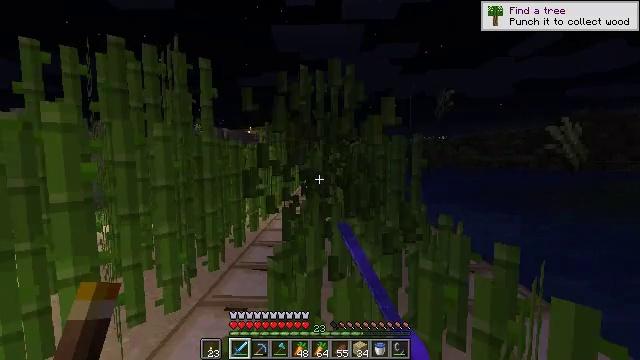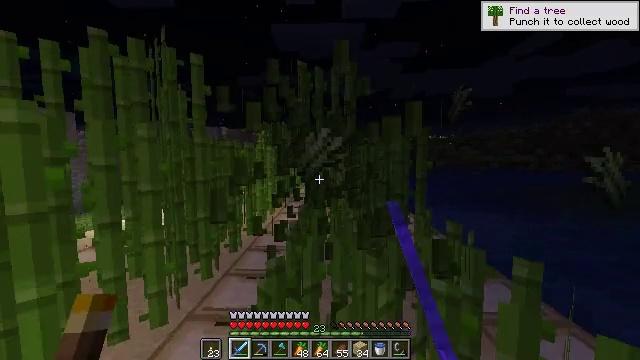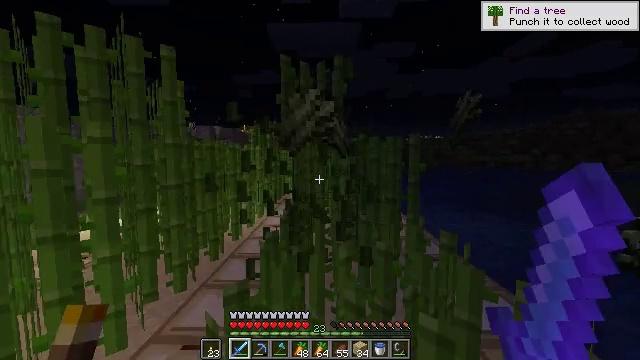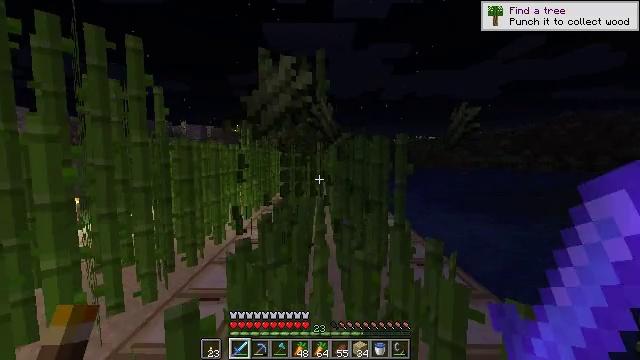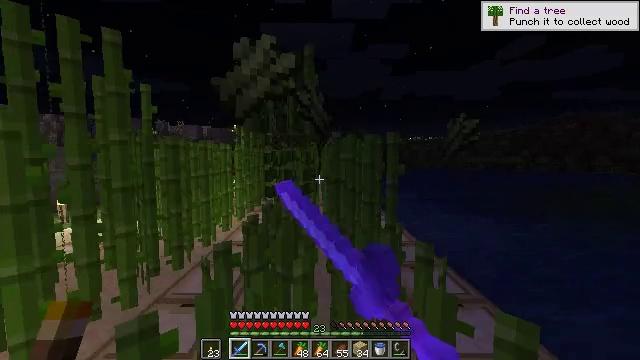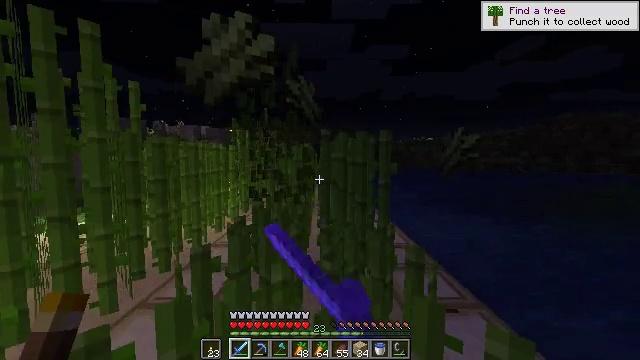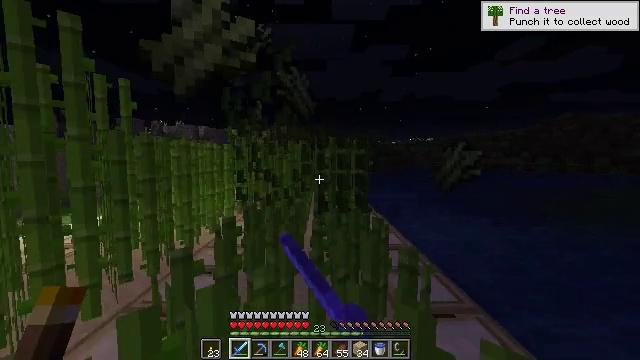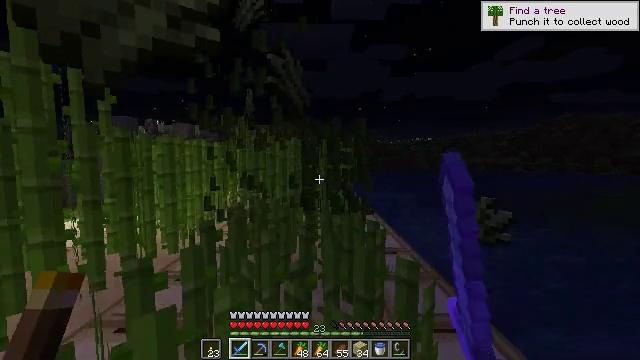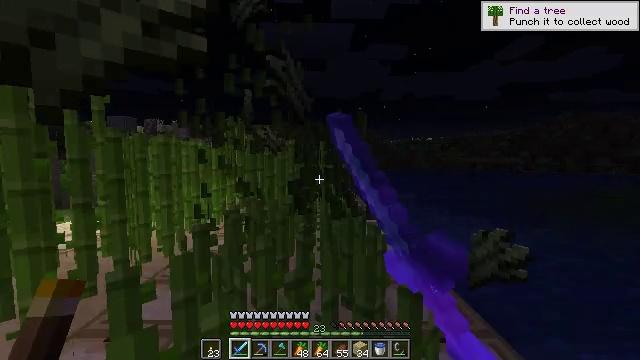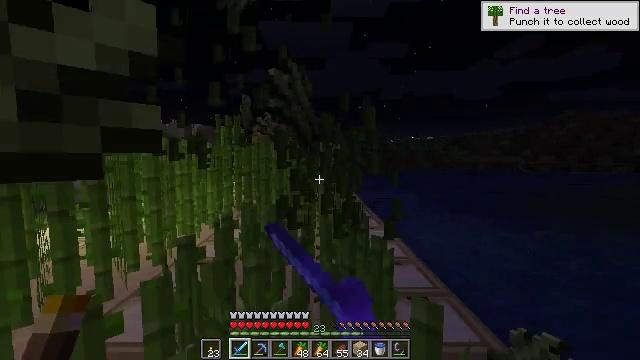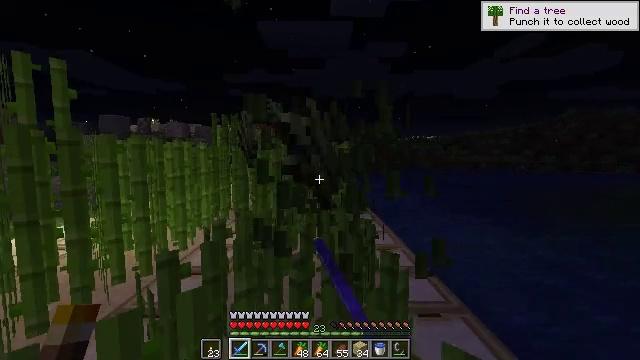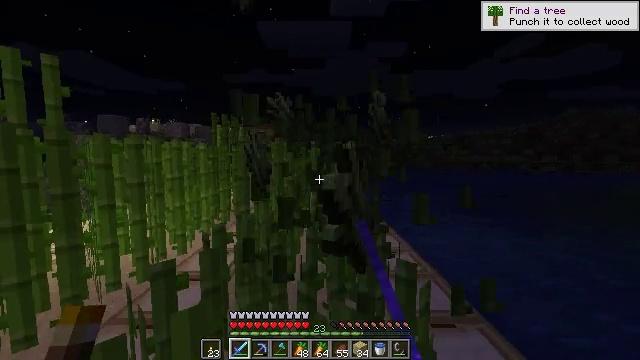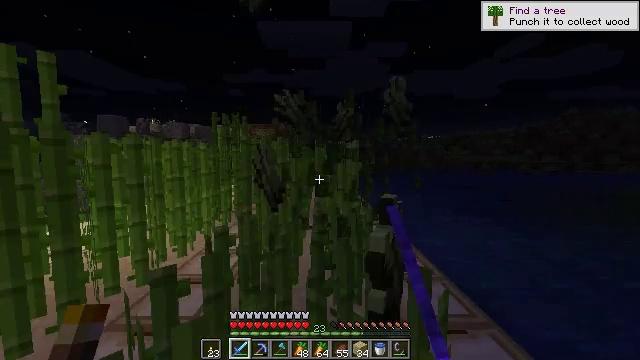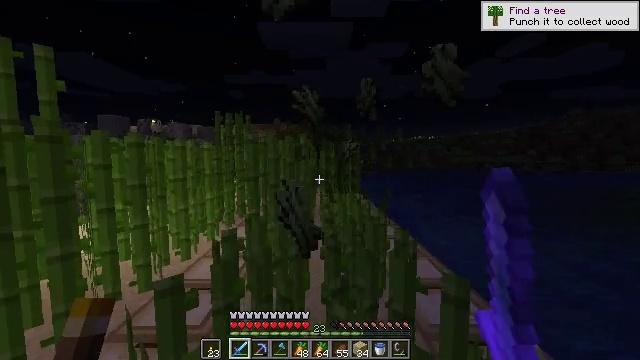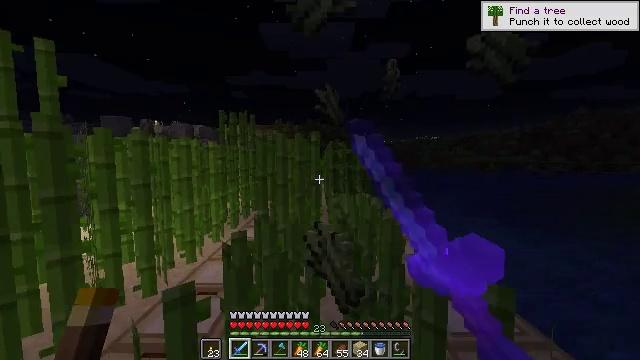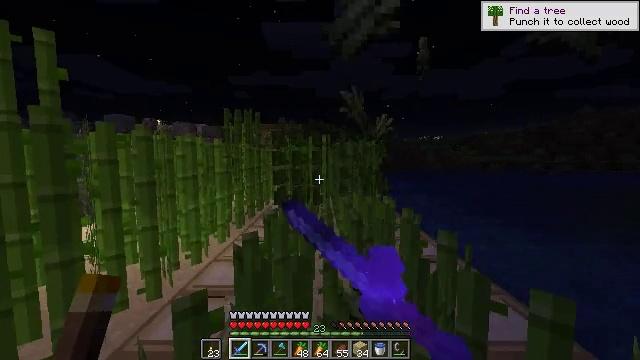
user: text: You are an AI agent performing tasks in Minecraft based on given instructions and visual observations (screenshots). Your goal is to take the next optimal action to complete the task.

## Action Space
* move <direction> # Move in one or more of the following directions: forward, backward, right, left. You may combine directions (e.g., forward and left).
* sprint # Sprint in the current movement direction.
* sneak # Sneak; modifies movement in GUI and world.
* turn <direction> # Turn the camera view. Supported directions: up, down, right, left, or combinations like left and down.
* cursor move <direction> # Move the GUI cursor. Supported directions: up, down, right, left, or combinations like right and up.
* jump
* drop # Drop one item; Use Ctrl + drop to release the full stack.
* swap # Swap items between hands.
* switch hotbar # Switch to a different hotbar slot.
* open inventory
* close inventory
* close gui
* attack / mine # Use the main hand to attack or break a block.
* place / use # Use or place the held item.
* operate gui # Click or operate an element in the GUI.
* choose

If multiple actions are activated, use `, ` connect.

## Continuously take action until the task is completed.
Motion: motion action
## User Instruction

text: Harvest sugar cane from the plant.
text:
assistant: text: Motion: move forward and move right, attack / mine
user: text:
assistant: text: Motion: move forward and move right, attack / mine
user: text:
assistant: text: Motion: move forward and move right, turn right, attack / mine
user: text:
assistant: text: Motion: move forward and move right, attack / mine
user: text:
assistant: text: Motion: move forward and move right, attack / mine
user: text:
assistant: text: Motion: move forward, attack / mine
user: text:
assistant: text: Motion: move forward, attack / mine
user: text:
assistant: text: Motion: move forward, attack / mine
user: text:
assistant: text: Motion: move forward, attack / mine
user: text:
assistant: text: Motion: move forward, attack / mine
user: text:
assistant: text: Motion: move forward and move left, attack / mine
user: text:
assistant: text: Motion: move forward and move left, attack / mine
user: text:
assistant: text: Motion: move forward and move left, attack / mine
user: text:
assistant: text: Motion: move forward and move left, attack / mine
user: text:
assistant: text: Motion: move forward, attack / mine
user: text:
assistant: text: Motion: move forward, turn left and down, attack / mine
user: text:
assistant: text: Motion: move forward, turn left and down
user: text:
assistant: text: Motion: move forward, sneak, turn left and down
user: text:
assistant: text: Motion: sneak, turn left and down
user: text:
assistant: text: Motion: sneak, turn left and down
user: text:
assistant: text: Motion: sneak